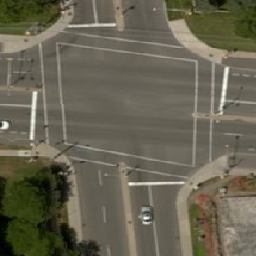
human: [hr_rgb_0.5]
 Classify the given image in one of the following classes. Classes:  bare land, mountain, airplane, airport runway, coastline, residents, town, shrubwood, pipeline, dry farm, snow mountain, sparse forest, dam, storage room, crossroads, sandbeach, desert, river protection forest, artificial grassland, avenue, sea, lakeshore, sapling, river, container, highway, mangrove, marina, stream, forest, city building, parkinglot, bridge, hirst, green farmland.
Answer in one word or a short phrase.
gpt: crossroads